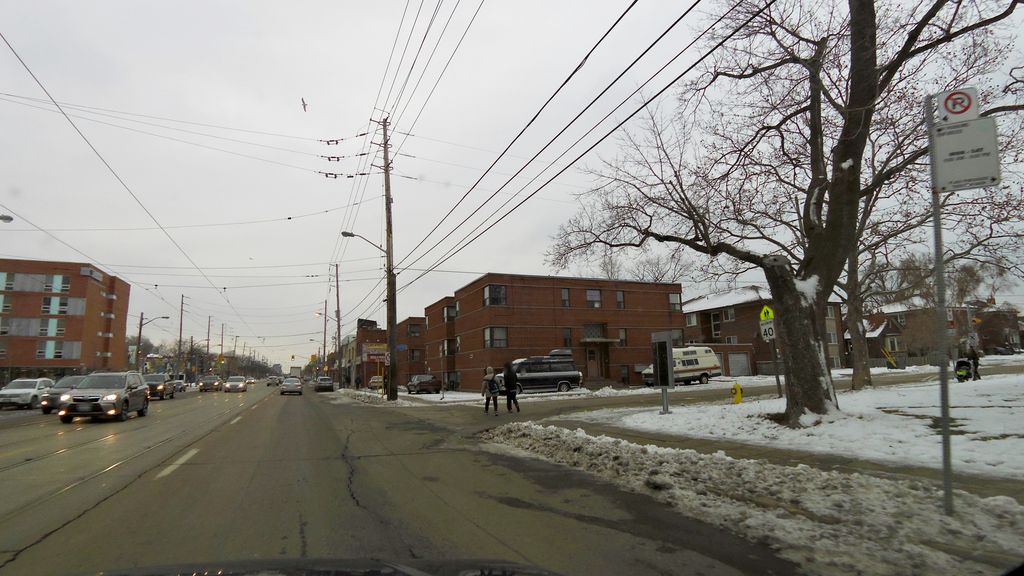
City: toronto